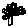
Label: tree